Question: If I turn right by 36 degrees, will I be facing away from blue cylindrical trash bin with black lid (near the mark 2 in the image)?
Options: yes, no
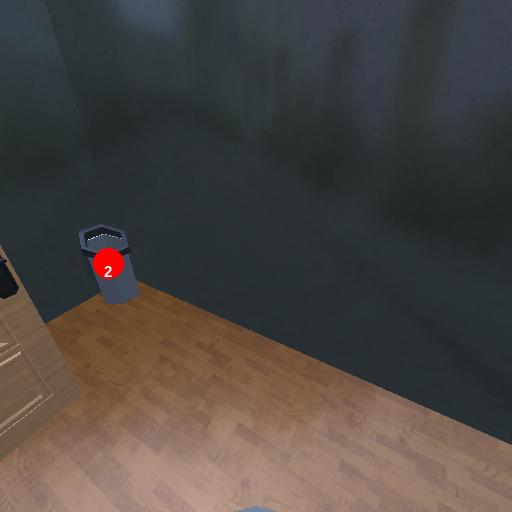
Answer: yes